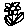
Label: flower